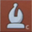
Piece: wB